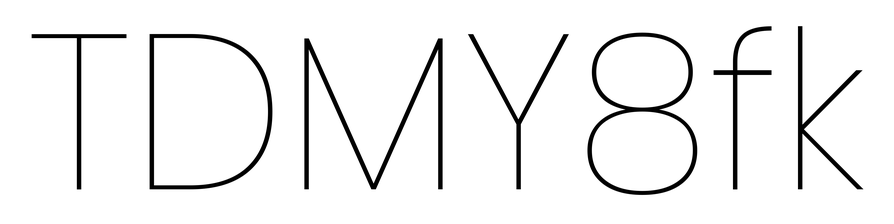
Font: Poppins-Thin